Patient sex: F
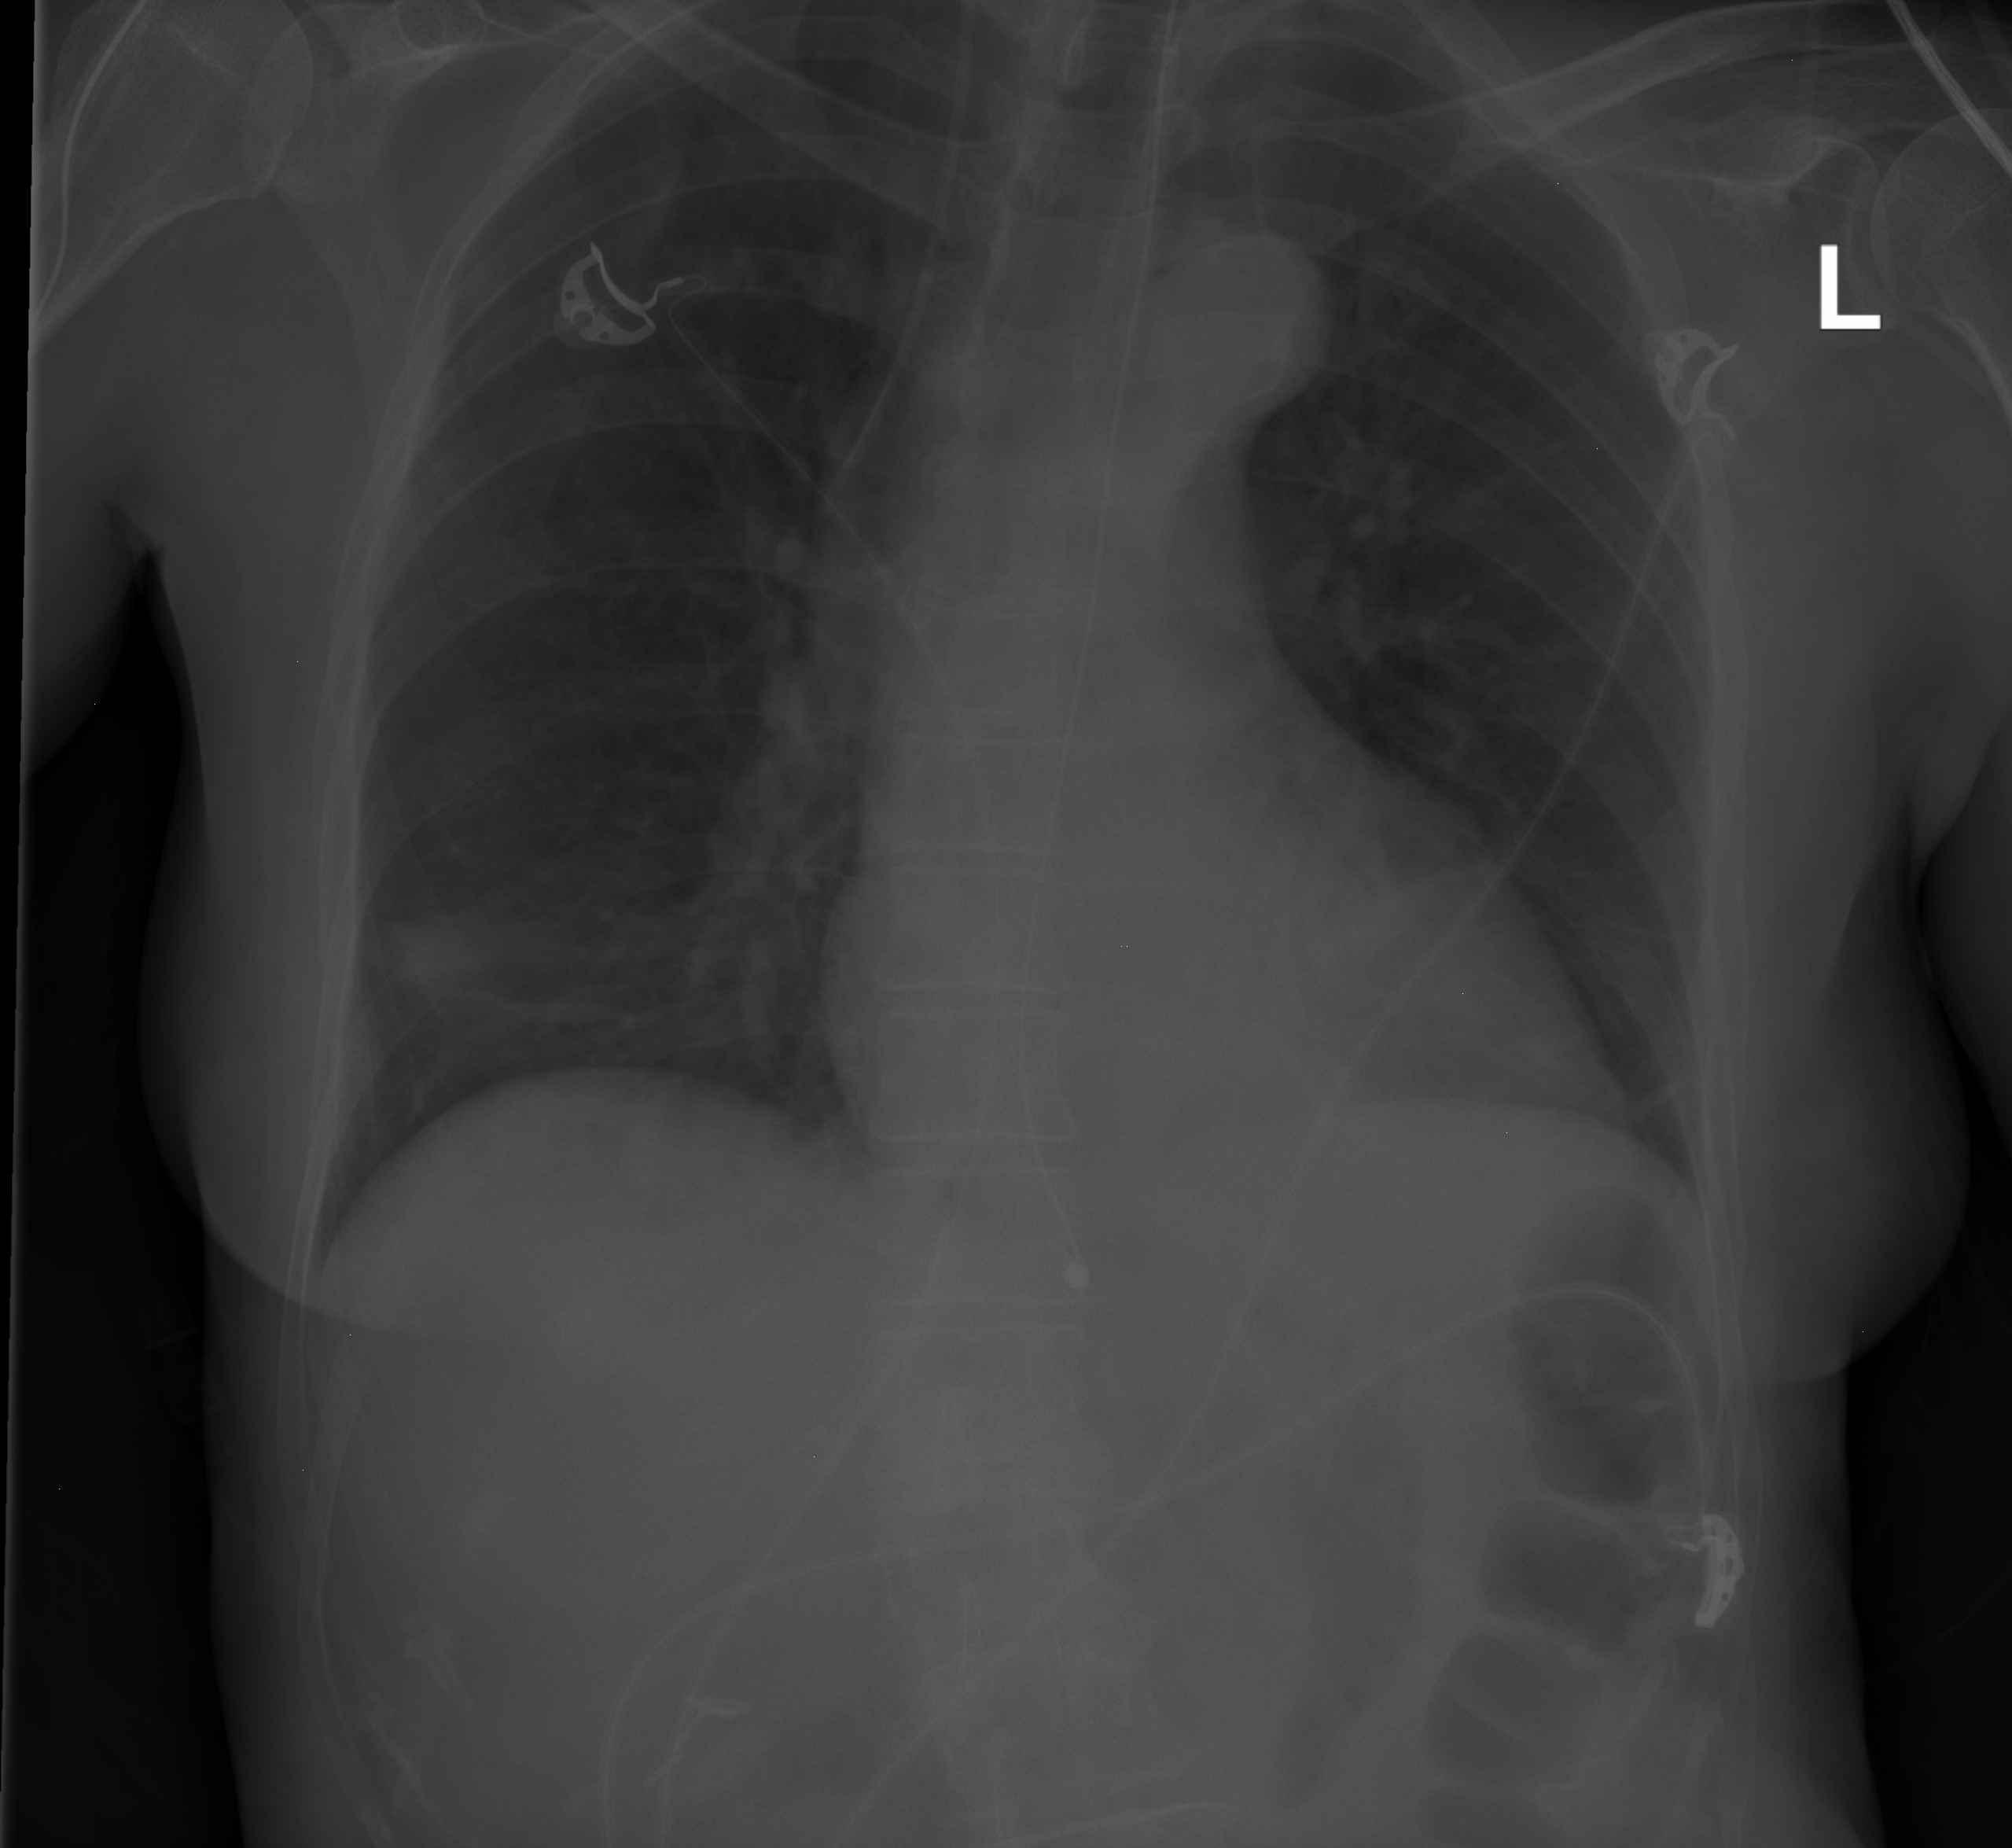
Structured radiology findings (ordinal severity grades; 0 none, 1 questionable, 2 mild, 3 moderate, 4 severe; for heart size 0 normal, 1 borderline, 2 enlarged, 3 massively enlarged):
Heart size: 2
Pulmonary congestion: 0
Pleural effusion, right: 0
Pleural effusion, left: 0
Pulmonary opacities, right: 2
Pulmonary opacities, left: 0
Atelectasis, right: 0
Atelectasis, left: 0